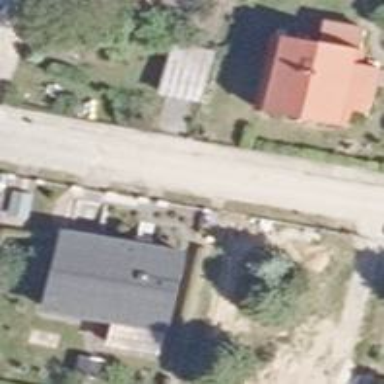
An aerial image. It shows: Residential road with sidewalks on both sides.